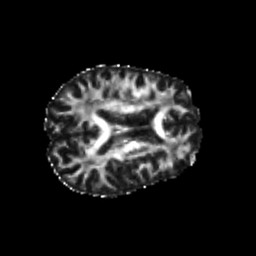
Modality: FA
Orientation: axial
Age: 26
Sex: male
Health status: healthy
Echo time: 0.074 s